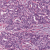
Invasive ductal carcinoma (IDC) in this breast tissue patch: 1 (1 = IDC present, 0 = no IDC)